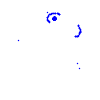
Particle: kaon